Field crop: maize
Growth stage: 2
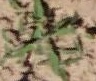
Species: atriplex